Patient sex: M
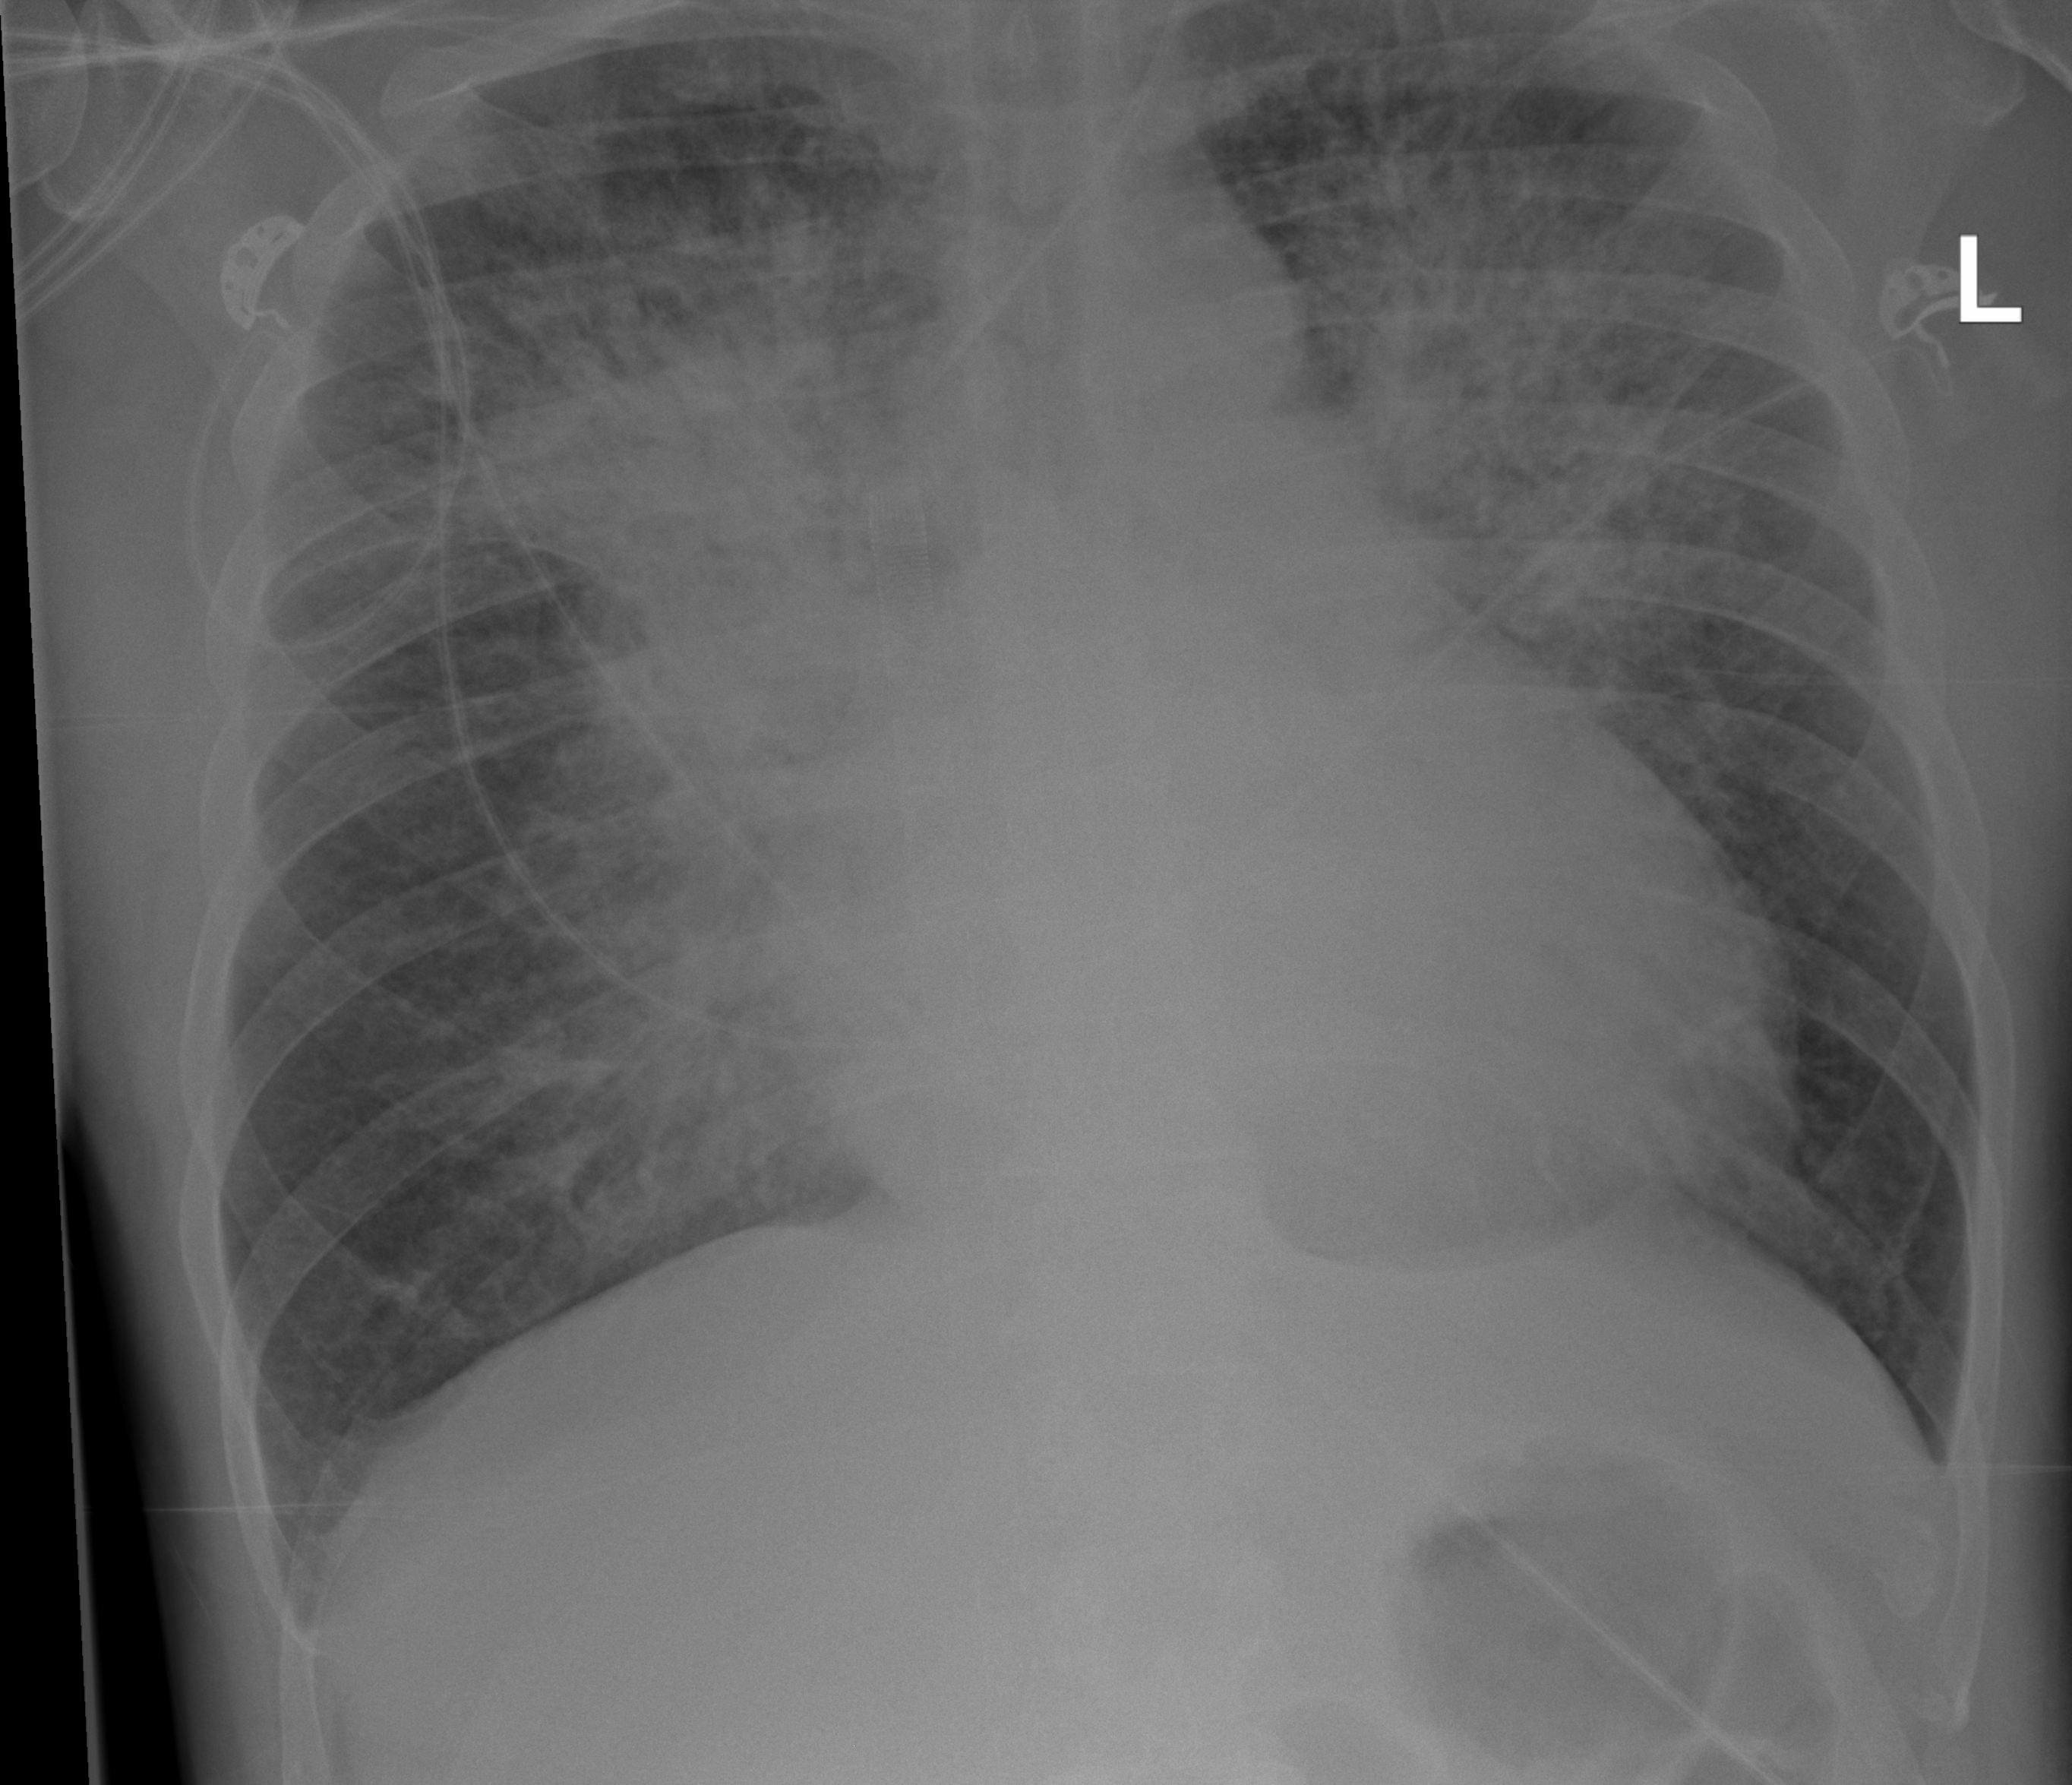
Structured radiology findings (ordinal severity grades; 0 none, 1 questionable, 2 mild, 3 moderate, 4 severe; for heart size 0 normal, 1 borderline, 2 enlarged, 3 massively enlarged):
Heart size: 2
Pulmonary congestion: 4
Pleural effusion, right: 0
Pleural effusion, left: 0
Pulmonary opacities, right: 3
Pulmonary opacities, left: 3
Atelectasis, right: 0
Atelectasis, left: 0